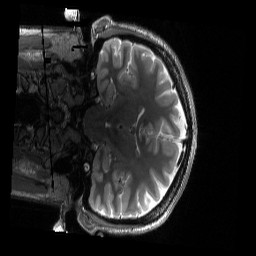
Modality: T2w
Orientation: coronal
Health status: healthy
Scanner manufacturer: siemens
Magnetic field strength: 3 T
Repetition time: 3.2 s
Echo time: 0.563 s